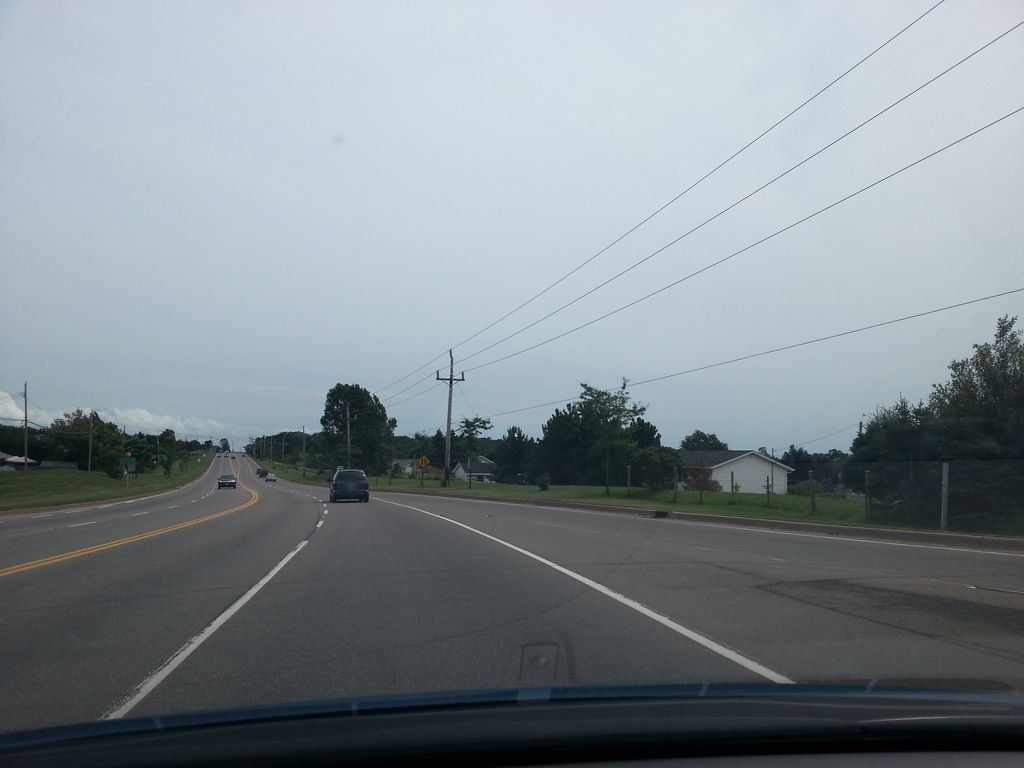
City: charlottetown